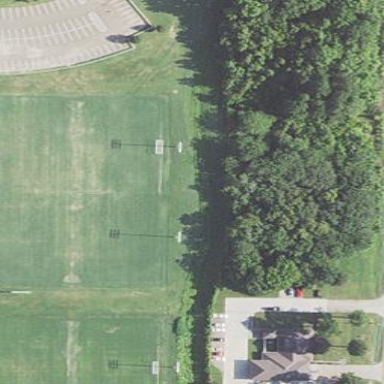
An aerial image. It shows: Soccer pitch with grass surface for leisure land.